Question: I recently had the need to write a version of the Windows NumericUpDown control which could highlight whether a value was mandatory. It needed to do this by changing the back colour of the control. I thought this would be simple enough, but in trying to do so, I find that it has a wierd side-effect of not quite drawing all the control.
Using the code below, I am seeing this:
When I drop a control on a Windows form, and change the BackColor property , the whole of the control's number part changes colour. If, alternatively, I change my "IsMandatory" property, not quite all of the back colour changes . So, if I change the BackColor to Blue, and then set IsMandatory to True, I get a LightBlue control with a Blue border.
I cannot see why that should be, given that they both use the same code.
Ideas or explanations greatfully received.
'''
public partial class MyNumericUpDown : NumericUpDown
{
private Boolean _isMandatory = false;
private Color _mandatoryBackColor = Color.LightBlue;
private Color _backColor = Color.FromKnownColor(KnownColor.Window);
[DefaultValue(typeof(Color), "Window"), Description("Overridden property")]
override public Color BackColor
{
get { return _backColor; }
set
{
_backColor = value;
MyResetColors();
}
}
[DefaultValue(typeof(Color), "LightBlue"), Category("Appearance")]
public Color MandatoryBackColor
{
get {return _mandatoryBackColor;}
set
{
_mandatoryBackColor = value;
MyResetColors();
}
}
[DefaultValue(false), Category("Behavior")]
public Boolean IsMandatory
{
get { return _isMandatory; }
set
{
_isMandatory = value;
MyResetColors();
}
}
private void MyResetColors()
{
base.BackColor = (this.IsMandatory ? this.MandatoryBackColor : this.BackColor);
}
}
'''

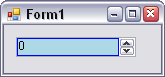
Answer: Interesting question, it demonstrates how overriding virtual members can have unexpected side-effects. The core problem is your BackColor property getter, it always returns the _backColor property value, even if you forced it to a different value with IsMandatory. That property getter is also used by Winforms when it needs to draw the control background. So you'll return Blue which explains why you see blue in your screenshot.
But oddly it still works for the text portion of the control. That's because NumericUpdown is made up of multiple controls. You've got a ContainerControl that sets the outer bounds and is the base class, you are overriding its BackColor property. But inside of it are two other controls, a TextBox that displays the text and a Control that displays the up/down buttons. Your BackColor property override does override their BackColor properties. So the textbox portion will draw with the color you assigned to Base.BackColor
To fix this, you are going to have to stop fibbing about the BackColor. With the extra constraint that you need to make sure that this still works at design time so that the actual BackColor gets serialized and not the MandatoryColor:
'''
[DefaultValue(typeof(Color), "Window"), Description("Overridden property")]
override public Color BackColor {
get {
return base.BackColor;
}
set {
_backColor = value;
MyResetColors();
}
}
private void MyResetColors() {
base.BackColor = this.IsMandatory && !DesignMode ? this.MandatoryBackColor : _backColor;
}
'''